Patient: sex M, age 44
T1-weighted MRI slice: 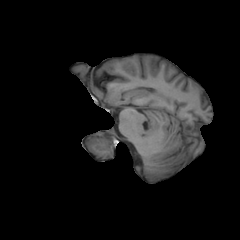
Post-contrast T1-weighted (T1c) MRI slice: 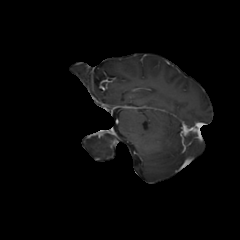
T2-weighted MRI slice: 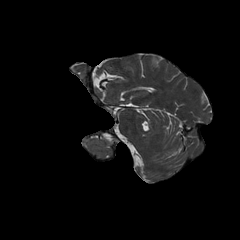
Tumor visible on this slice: no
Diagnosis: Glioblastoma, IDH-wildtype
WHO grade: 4